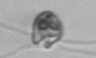
Label: flagellate_morphotype1